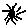
Label: sun